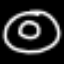
Label: donut